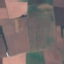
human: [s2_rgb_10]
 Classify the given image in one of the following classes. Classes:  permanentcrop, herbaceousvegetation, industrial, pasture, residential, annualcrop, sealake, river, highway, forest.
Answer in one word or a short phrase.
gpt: AnnualCrop